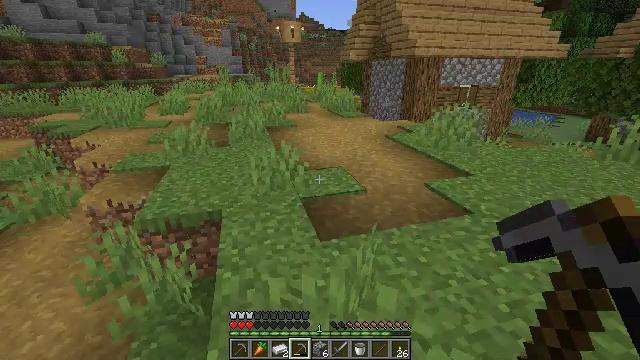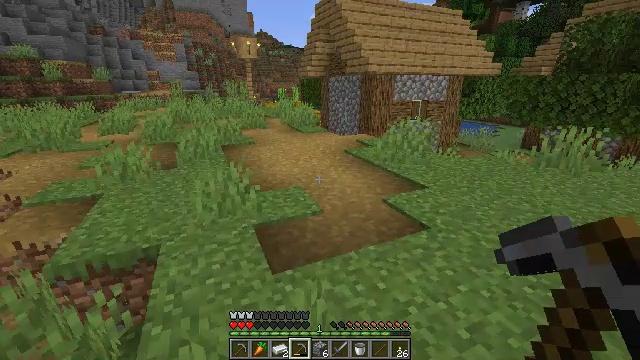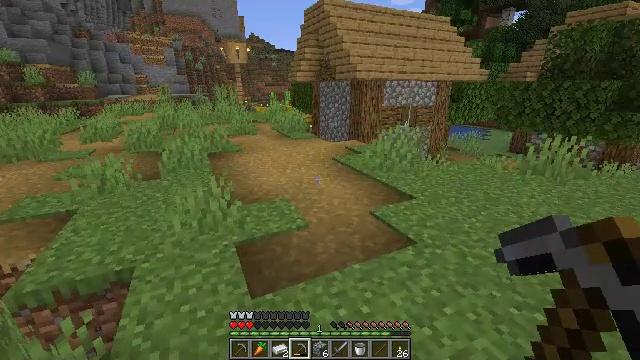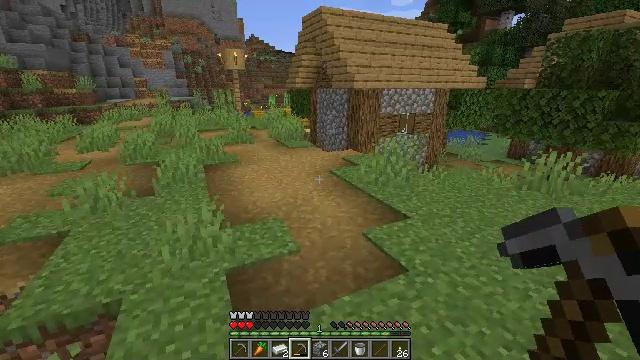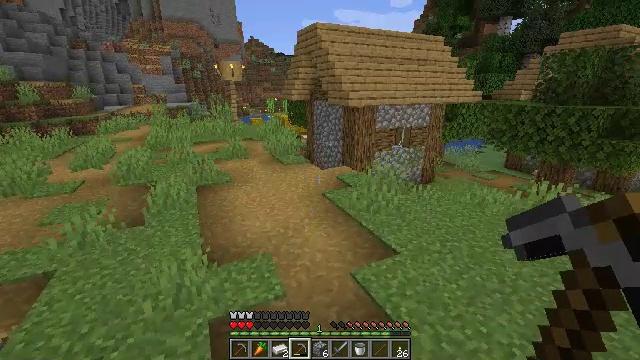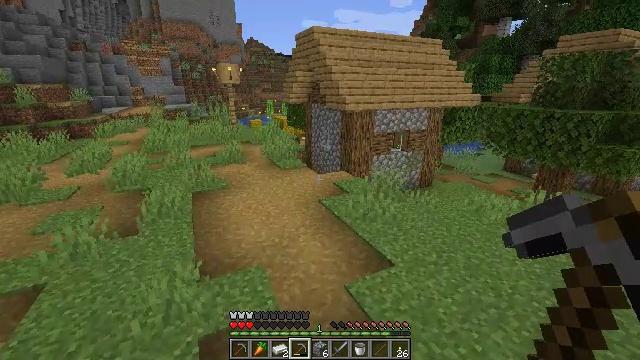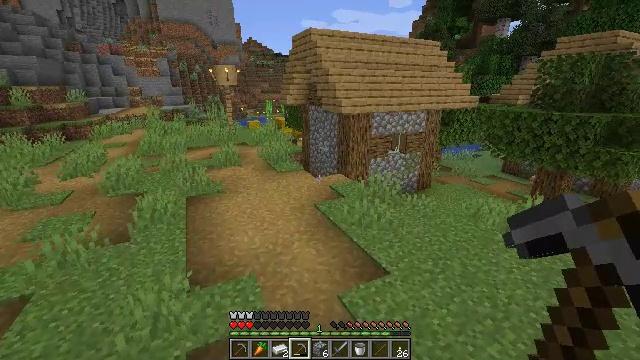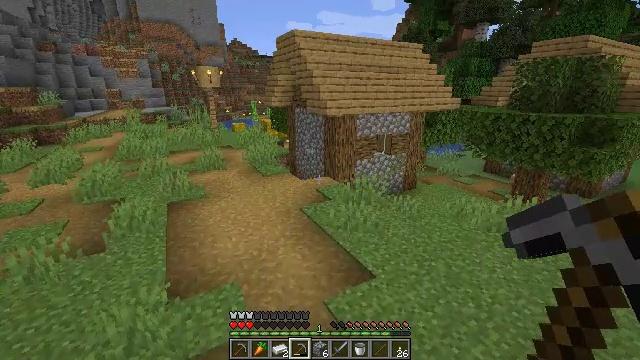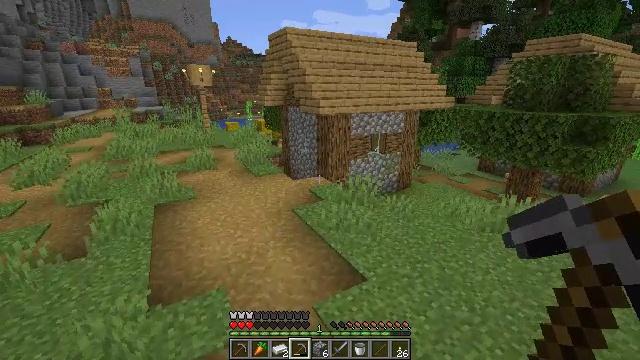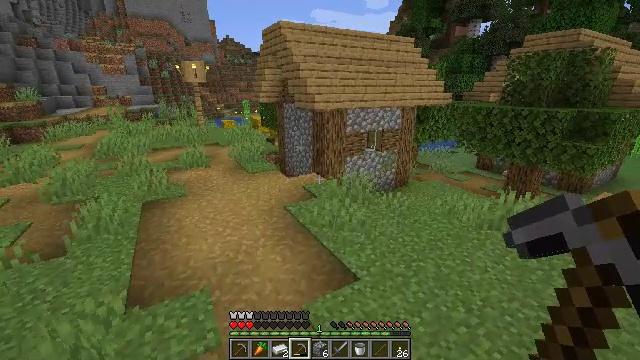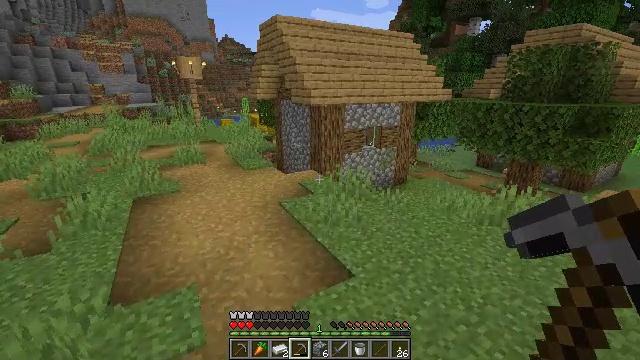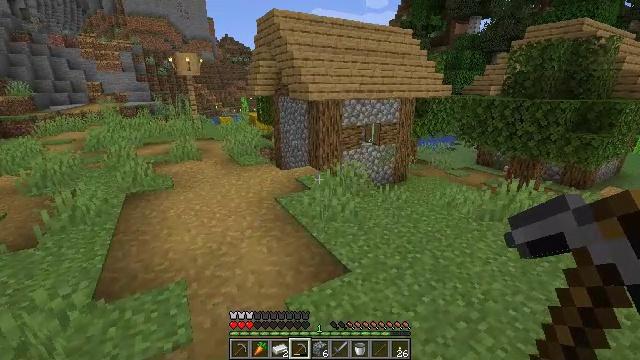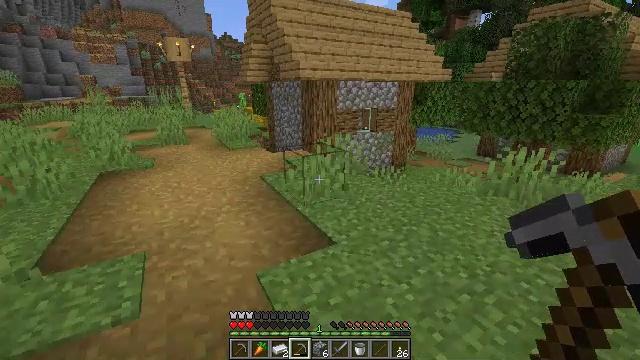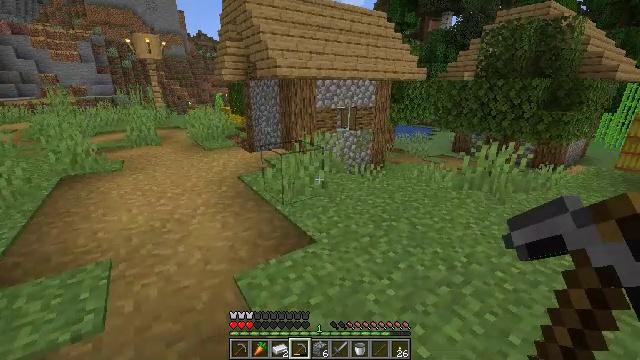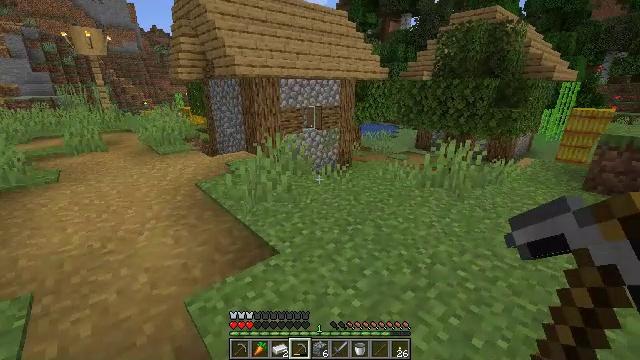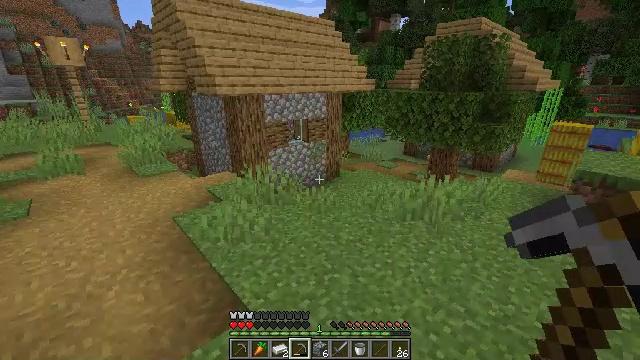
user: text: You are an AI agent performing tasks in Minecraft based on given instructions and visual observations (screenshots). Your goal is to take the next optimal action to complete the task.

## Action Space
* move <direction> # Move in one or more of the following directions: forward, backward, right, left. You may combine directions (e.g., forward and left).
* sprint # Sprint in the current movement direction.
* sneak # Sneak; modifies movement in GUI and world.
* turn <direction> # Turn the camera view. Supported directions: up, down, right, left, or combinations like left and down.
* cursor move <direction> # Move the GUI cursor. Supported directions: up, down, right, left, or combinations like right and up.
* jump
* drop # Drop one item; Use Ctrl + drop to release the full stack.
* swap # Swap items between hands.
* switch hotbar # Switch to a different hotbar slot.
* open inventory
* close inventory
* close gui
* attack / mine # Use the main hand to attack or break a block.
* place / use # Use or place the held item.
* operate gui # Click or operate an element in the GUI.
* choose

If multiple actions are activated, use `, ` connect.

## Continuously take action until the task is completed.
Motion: motion action
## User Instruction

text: Mine a hay block from the field.
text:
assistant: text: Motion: move forward and move right, turn right and up, jump
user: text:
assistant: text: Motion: move forward and move right, turn right, jump
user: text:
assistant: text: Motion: move forward and move right, jump
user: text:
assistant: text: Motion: move forward and move right, jump
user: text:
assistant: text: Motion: move forward and move right, jump
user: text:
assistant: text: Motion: move forward and move right, jump
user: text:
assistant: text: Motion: move forward and move right, turn right, jump
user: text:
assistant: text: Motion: move forward and move right, jump
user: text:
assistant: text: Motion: move forward and move right, jump
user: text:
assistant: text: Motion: move forward and move right, jump
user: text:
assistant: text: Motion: move forward and move right, jump
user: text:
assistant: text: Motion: move forward and move right, jump
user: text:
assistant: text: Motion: move forward and move right, turn right, jump
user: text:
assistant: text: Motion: move forward and move right, turn right, jump
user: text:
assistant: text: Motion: move forward and move right, turn right, jump
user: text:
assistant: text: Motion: move forward and move right, jump
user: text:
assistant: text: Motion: move forward and move right, jump
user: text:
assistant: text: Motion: move forward and move right, jump
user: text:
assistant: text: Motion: move forward and move right, jump
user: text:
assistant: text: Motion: move forward and move right, jump
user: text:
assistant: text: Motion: move forward and move right, jump
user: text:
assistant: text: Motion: move forward and move right, jump
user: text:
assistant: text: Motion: move forward and move right, jump
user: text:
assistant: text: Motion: move forward and move right, jump
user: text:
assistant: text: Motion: move forward and move right, jump
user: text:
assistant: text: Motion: move forward and move right, jump
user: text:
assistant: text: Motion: move forward and move right, jump
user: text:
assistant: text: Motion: move forward and move right, jump
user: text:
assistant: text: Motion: move forward and move right, jump
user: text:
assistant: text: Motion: move forward and move right, jump